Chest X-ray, PA view. Patient: 44 years old, sex F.
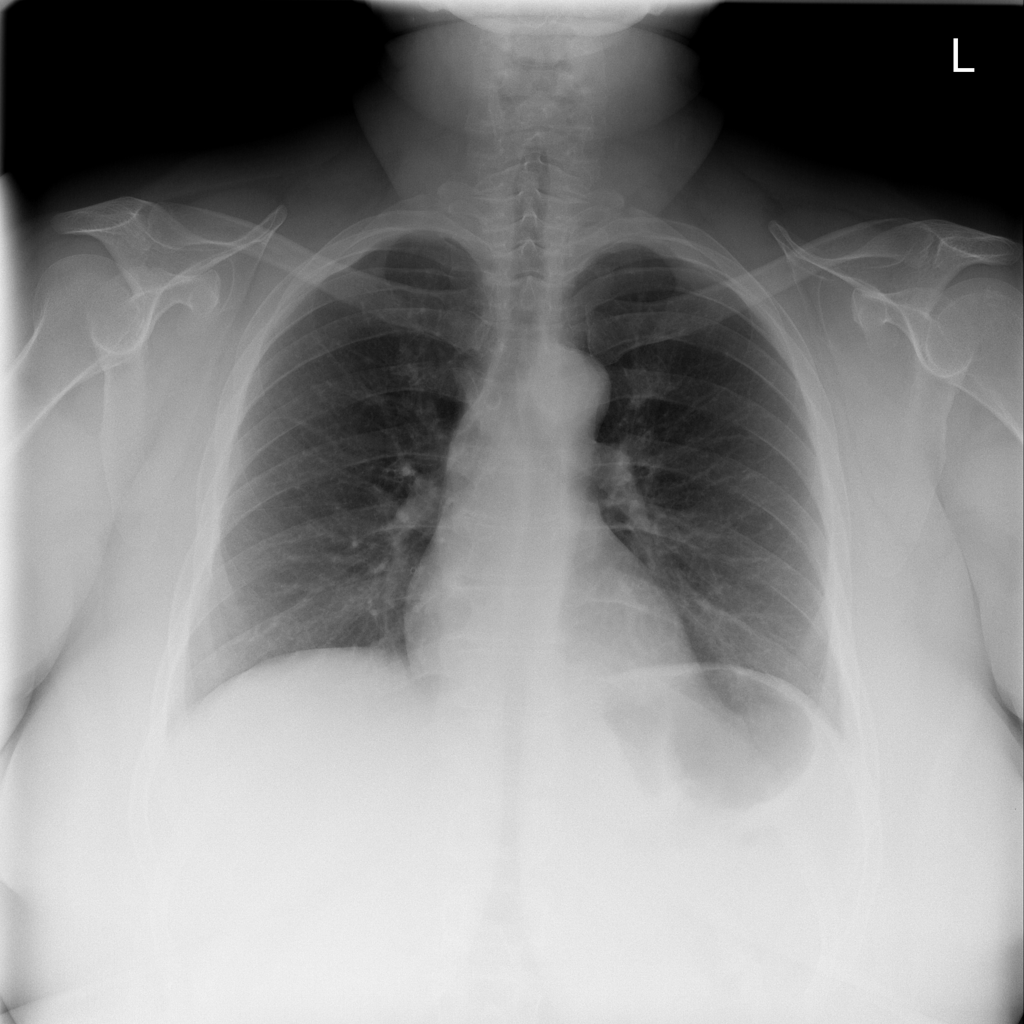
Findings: No Finding